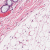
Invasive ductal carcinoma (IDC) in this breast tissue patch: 0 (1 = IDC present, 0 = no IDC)